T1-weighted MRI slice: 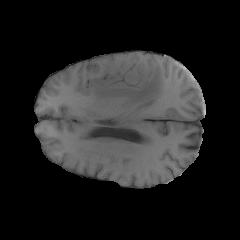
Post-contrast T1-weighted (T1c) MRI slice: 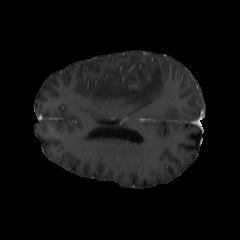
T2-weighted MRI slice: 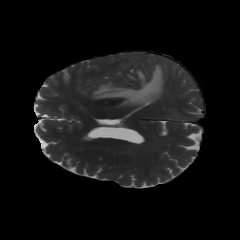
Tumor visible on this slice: yes